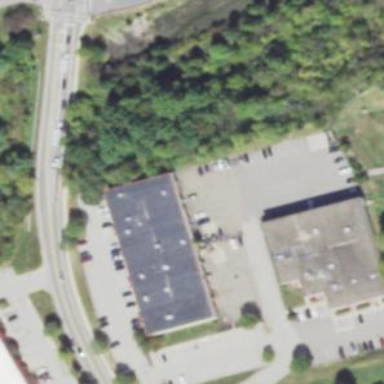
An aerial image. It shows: Commercial building.